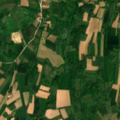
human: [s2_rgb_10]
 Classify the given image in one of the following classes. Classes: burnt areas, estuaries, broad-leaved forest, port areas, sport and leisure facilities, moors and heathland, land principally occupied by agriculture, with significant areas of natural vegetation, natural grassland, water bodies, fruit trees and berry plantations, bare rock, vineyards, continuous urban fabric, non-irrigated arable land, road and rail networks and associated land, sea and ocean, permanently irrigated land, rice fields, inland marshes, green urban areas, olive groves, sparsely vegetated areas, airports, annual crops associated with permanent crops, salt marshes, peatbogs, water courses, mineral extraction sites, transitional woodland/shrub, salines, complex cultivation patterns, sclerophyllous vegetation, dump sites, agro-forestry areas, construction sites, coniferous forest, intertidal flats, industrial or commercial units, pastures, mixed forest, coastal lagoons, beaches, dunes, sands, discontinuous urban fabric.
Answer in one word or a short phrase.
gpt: discontinuous urban fabric, complex cultivation patterns, land principally occupied by agriculture, with significant areas of natural vegetation